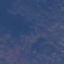
Land use / land cover: HerbaceousVegetation